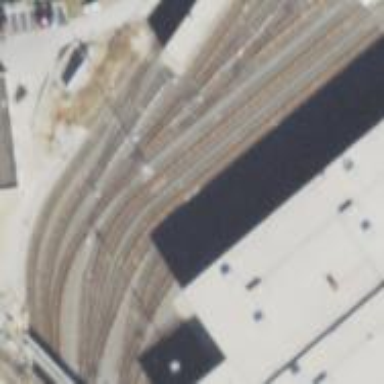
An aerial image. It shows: Yard area with electrified rail tracks.